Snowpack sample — Loveland Pass, Silver Plume, Colorado, USA (2/11/26, 12:00 PM MST)
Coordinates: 39.663, -105.886
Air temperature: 35 °F
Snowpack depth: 82 cm
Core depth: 20 cm
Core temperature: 17.6 °F
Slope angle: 13°, slope face: 12°
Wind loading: high
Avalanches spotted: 1
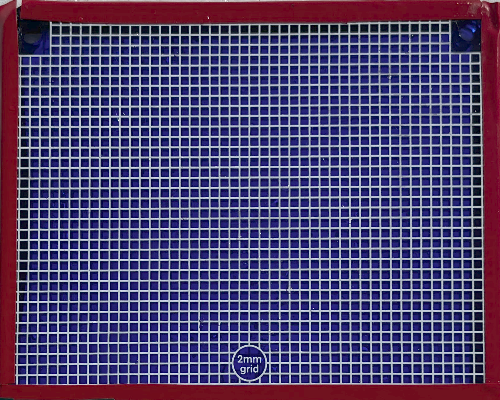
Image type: profile
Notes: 1 small avalanche spotted on the north side of the bowl, lots of wind loading